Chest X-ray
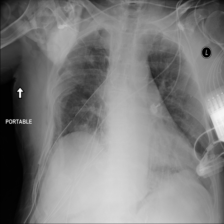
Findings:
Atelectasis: negative
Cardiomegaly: positive
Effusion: negative
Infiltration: negative
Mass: positive
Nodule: negative
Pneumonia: negative
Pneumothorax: negative
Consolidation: negative
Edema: negative
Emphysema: negative
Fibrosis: negative
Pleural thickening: positive
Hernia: negative